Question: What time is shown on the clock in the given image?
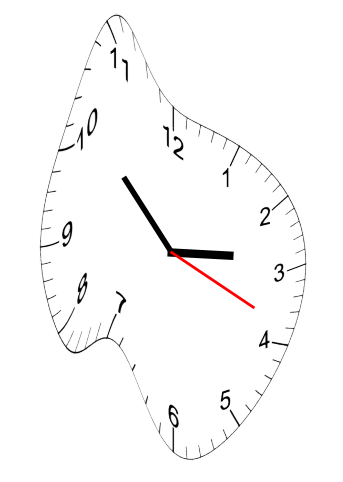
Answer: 02:52:19